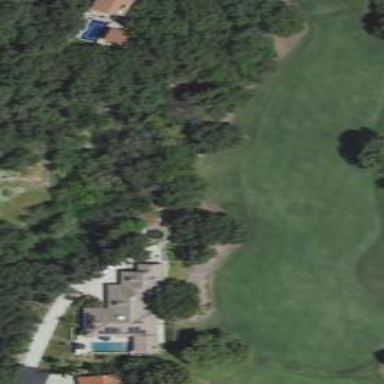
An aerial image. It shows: Grassy area designated as golf fairway.